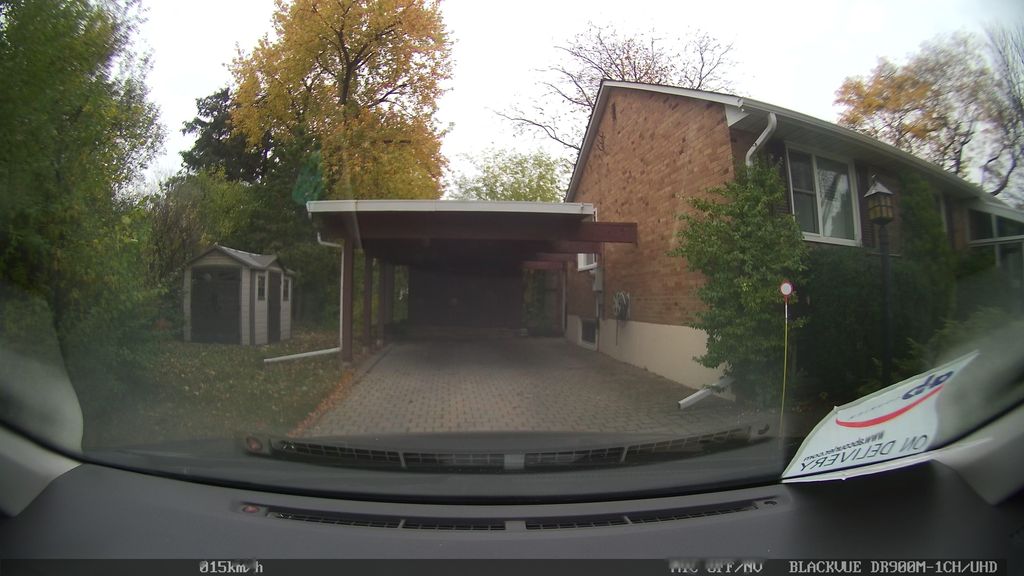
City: toronto